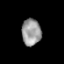
Tissue: prostate
Cell type: T cells
Senescence score: 0.3501
Nuclear area (px): 507
Mean DAPI intensity: 152.442